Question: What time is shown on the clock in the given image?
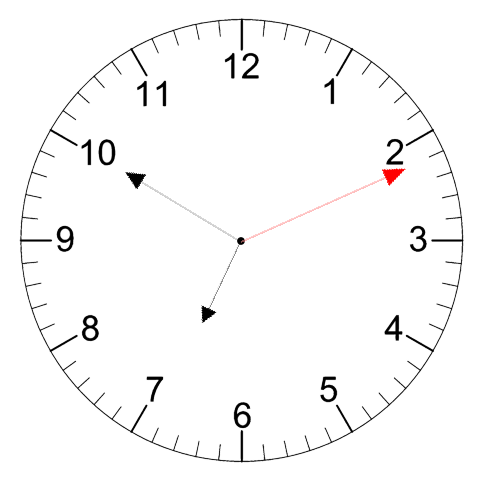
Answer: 06:50:11